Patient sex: M
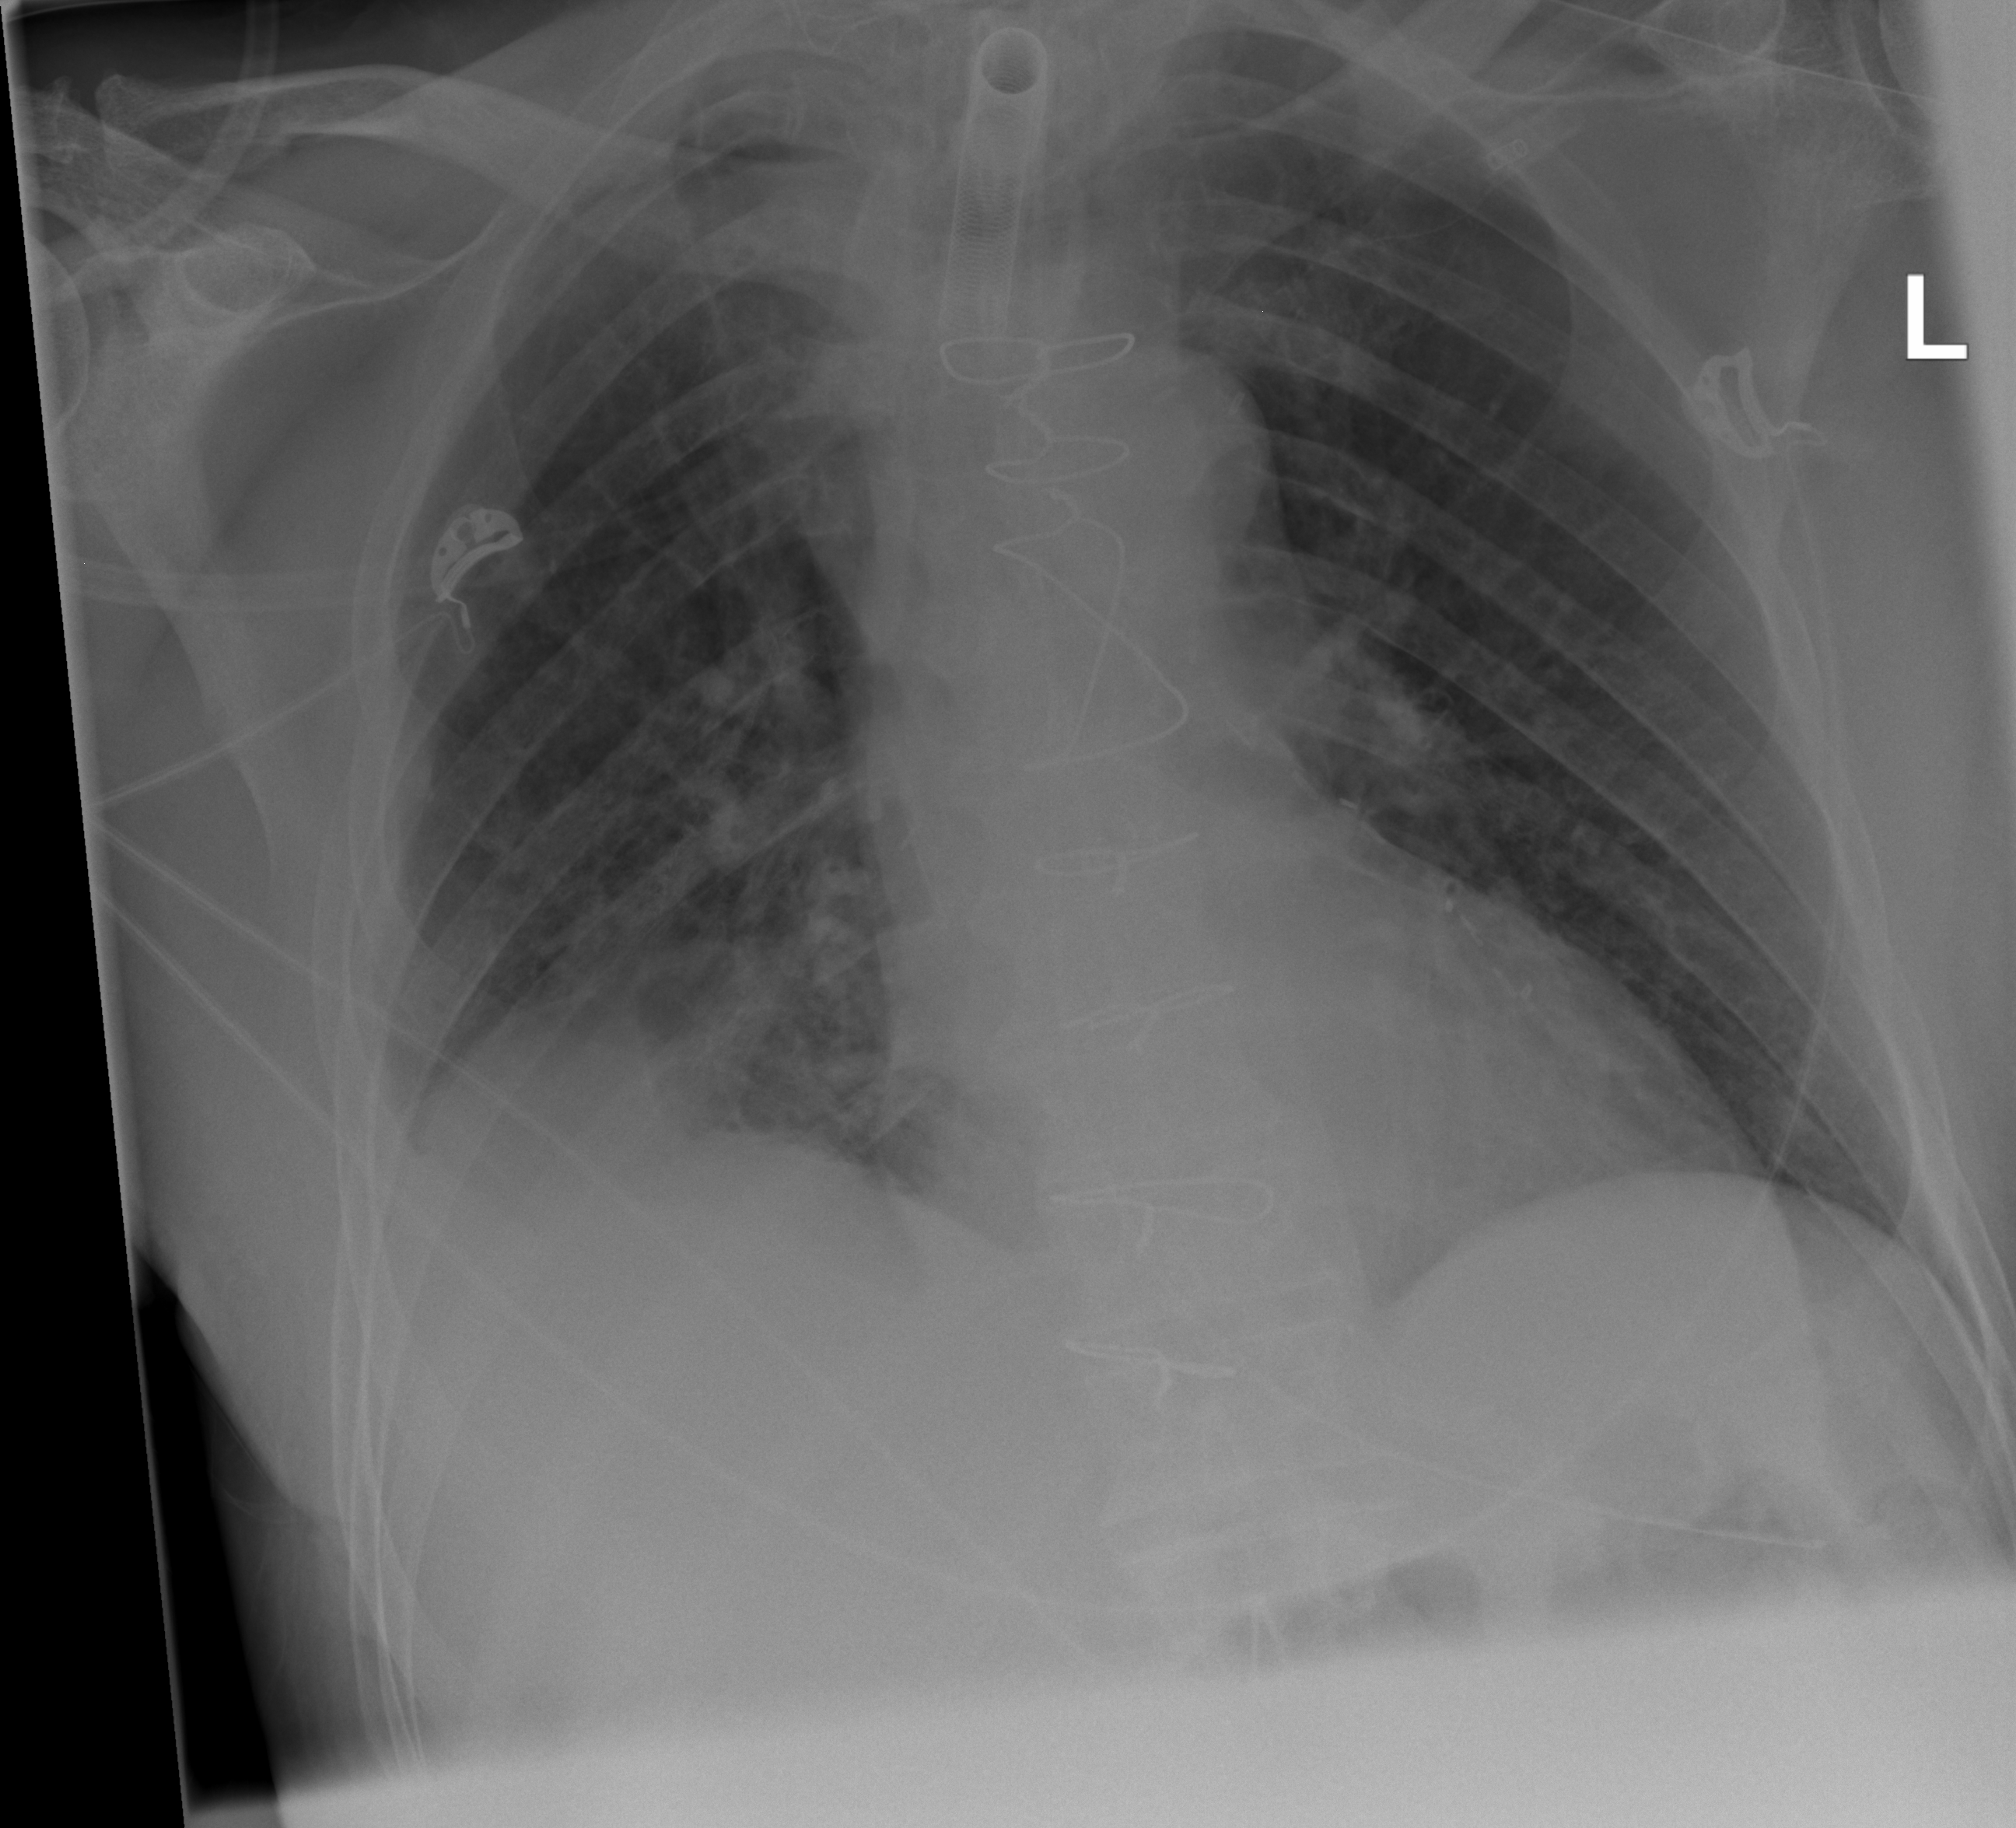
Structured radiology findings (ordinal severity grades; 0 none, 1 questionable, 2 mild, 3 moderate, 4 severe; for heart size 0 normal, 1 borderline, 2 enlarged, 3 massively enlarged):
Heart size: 0
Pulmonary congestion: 0
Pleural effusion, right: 0
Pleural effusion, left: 0
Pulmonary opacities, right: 0
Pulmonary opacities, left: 0
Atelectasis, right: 2
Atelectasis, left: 0